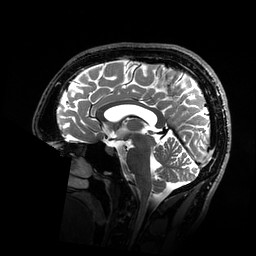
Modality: T2w
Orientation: axial